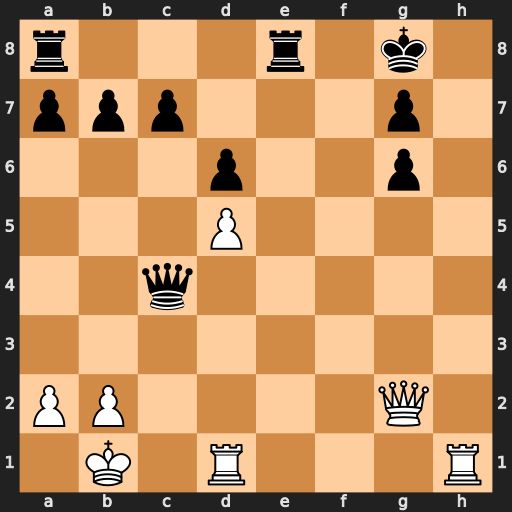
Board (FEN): r3r1k1/ppp3p1/3p2p1/3P4/2q5/8/PP4Q1/1K1R3R
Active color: w
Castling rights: -
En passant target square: -
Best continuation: Qh3 Qe4+ Ka1